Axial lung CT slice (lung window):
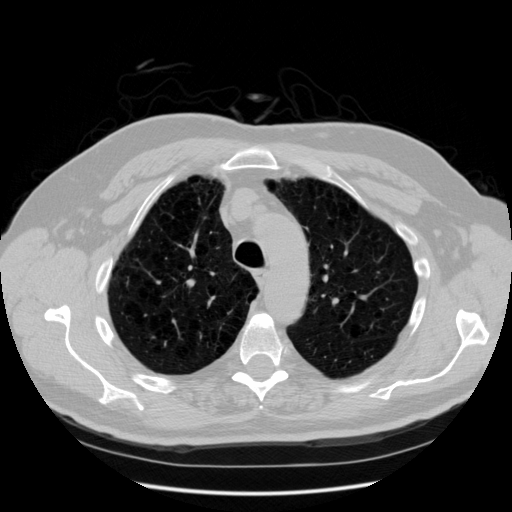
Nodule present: no